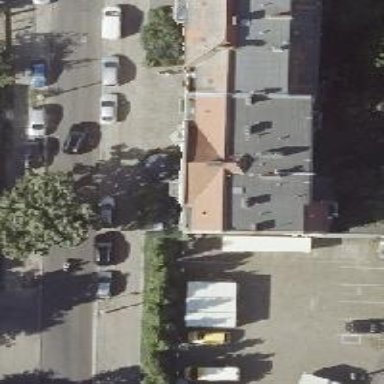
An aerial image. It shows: Restaurant.